Field crop: maize
Growth stage: 2
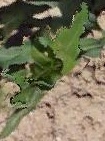
Species: maize